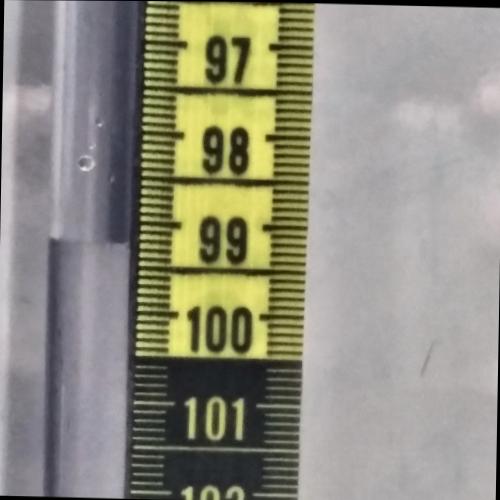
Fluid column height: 99.2 cm